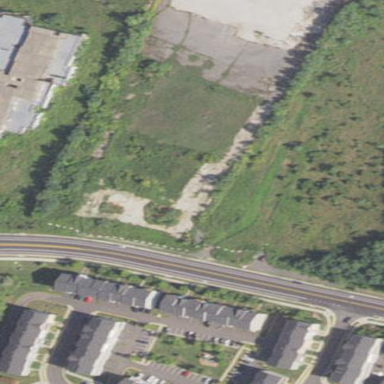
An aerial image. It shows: Brownfield site.